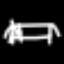
Label: bed